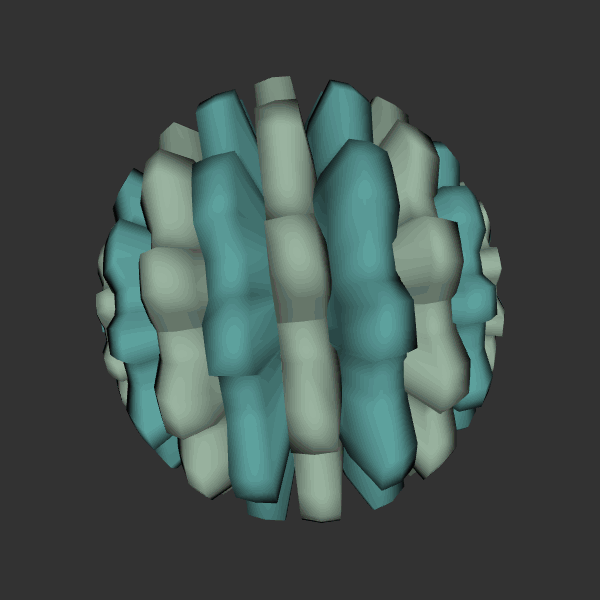
Background: dark